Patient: sex M, age 36
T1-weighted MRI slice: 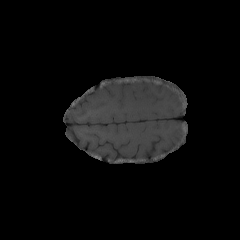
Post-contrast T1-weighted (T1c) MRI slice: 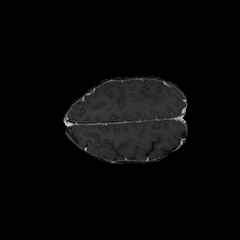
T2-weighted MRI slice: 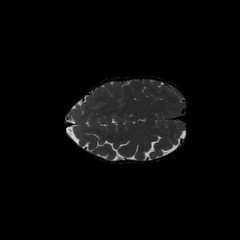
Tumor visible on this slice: no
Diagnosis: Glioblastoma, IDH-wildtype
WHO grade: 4